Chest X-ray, PA view. Patient: 51 years old, sex F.
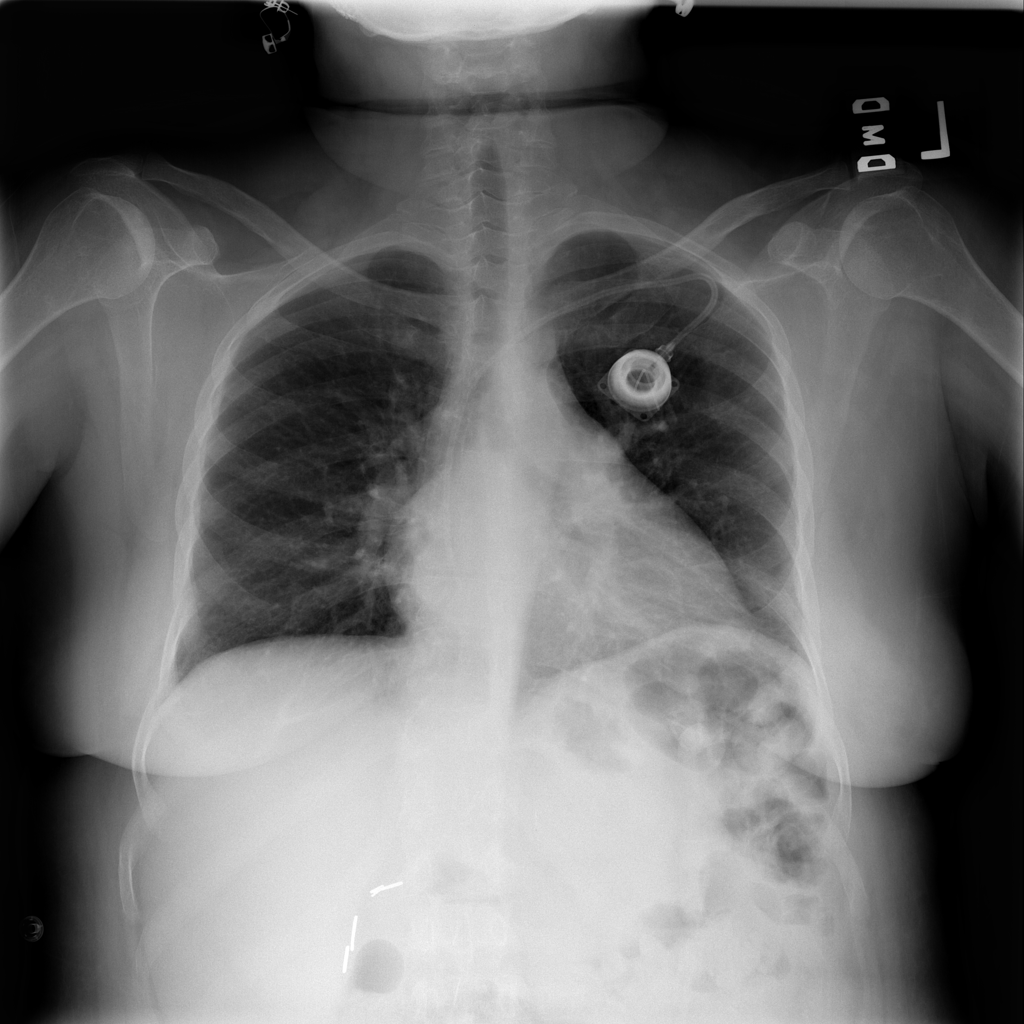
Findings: Atelectasis, Consolidation